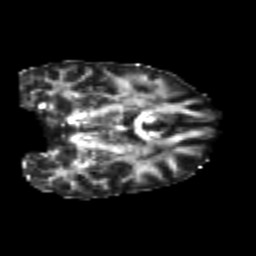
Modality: FA
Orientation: coronal
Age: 23
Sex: female
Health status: healthy
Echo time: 0.074 s